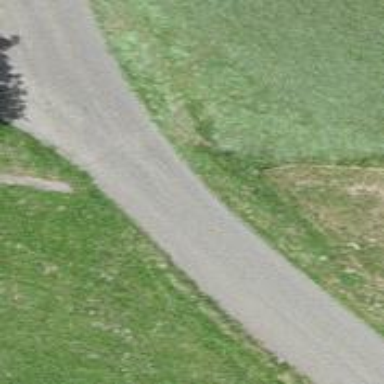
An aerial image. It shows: Gravel track with grade2 tracktype.